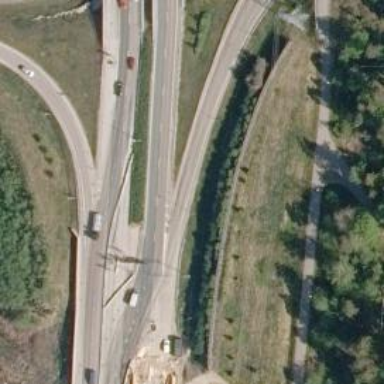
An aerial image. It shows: Asphalt road classified as trunk highway.